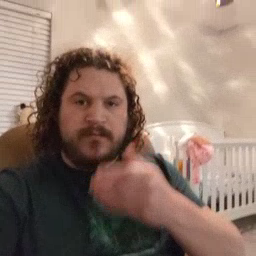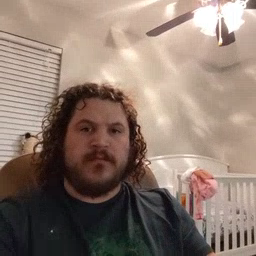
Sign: cereal